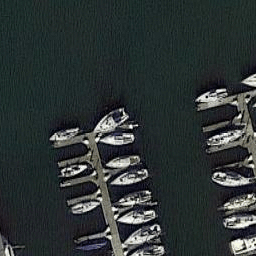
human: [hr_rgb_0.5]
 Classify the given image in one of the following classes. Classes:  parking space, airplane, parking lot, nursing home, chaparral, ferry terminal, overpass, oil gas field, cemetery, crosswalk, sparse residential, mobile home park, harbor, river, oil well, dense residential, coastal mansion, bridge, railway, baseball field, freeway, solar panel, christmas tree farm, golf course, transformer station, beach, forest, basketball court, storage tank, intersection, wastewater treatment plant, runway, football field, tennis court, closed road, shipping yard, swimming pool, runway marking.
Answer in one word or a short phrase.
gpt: harbor